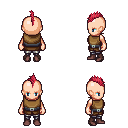
a pixel art fantasy rpg character, female body template, human, light skin, leather chest armor, metal pants, ruby red mohawk hairstyle, maroon shoes, four views (front, back, left, right), 2x2 character sprite sheet, small pixel art, hard edges, no anti-aliasing